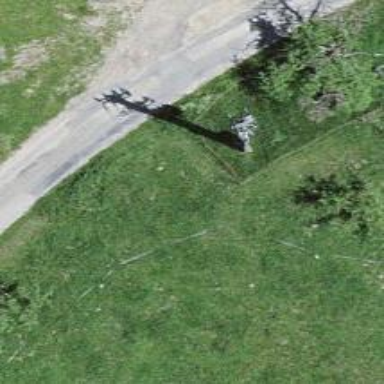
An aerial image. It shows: Transformer is shown.